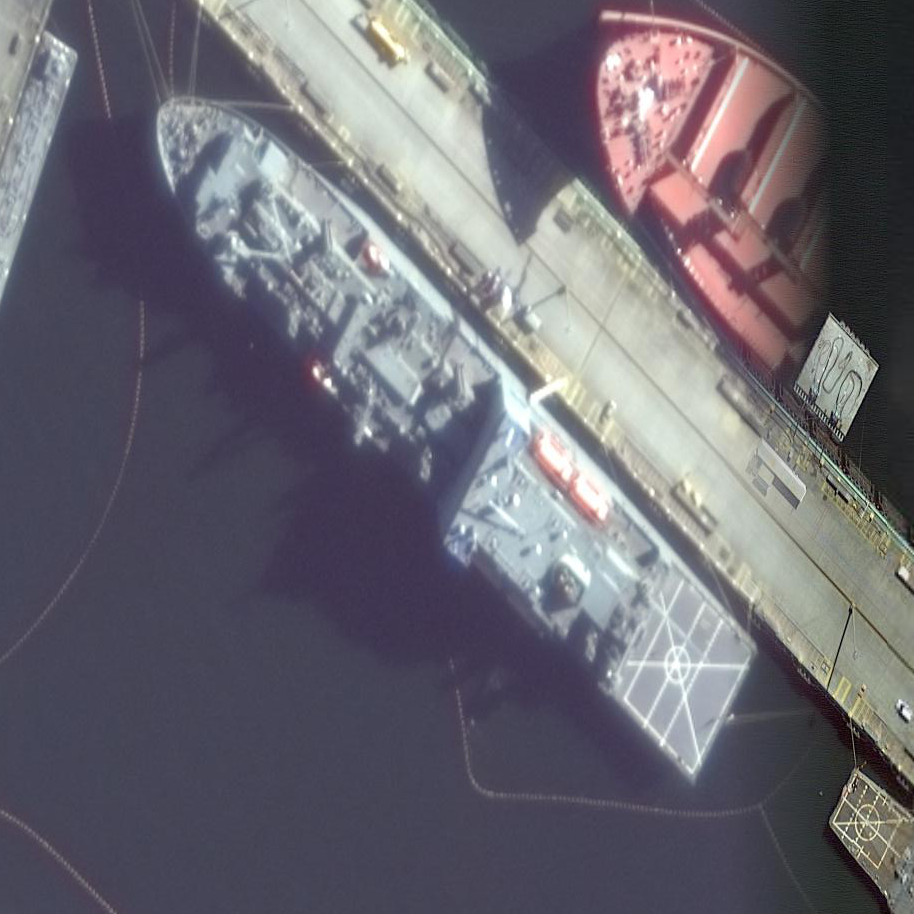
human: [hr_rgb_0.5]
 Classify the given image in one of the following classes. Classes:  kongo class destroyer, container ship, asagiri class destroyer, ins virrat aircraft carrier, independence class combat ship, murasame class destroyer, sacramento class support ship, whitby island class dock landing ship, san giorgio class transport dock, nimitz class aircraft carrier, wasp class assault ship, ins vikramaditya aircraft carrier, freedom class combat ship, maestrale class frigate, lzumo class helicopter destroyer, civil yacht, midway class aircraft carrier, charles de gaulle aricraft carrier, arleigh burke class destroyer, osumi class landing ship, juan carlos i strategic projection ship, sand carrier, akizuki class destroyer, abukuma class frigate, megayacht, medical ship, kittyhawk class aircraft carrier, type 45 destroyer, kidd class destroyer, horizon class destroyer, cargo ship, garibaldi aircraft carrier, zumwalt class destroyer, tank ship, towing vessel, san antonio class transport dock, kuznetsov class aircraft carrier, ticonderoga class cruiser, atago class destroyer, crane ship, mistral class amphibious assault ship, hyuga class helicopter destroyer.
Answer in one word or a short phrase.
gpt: Crane ship